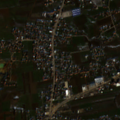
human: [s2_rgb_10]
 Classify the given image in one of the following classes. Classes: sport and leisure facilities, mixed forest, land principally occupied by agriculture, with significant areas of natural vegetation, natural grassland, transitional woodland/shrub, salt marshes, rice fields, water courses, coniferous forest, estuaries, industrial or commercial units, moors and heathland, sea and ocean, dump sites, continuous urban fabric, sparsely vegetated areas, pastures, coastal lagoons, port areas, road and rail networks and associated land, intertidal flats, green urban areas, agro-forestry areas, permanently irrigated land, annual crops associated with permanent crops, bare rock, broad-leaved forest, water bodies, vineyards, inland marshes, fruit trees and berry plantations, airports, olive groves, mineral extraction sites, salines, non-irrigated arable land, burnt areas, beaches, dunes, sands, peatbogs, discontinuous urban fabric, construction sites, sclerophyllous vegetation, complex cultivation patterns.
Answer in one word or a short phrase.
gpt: discontinuous urban fabric, non-irrigated arable land, complex cultivation patterns